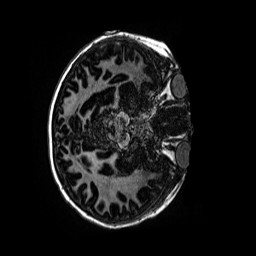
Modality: MP2RAGE
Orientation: axial
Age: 9
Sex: male
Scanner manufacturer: siemens
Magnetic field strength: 3 T
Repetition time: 4 s
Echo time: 0.00299 s